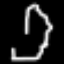
Label: octagon